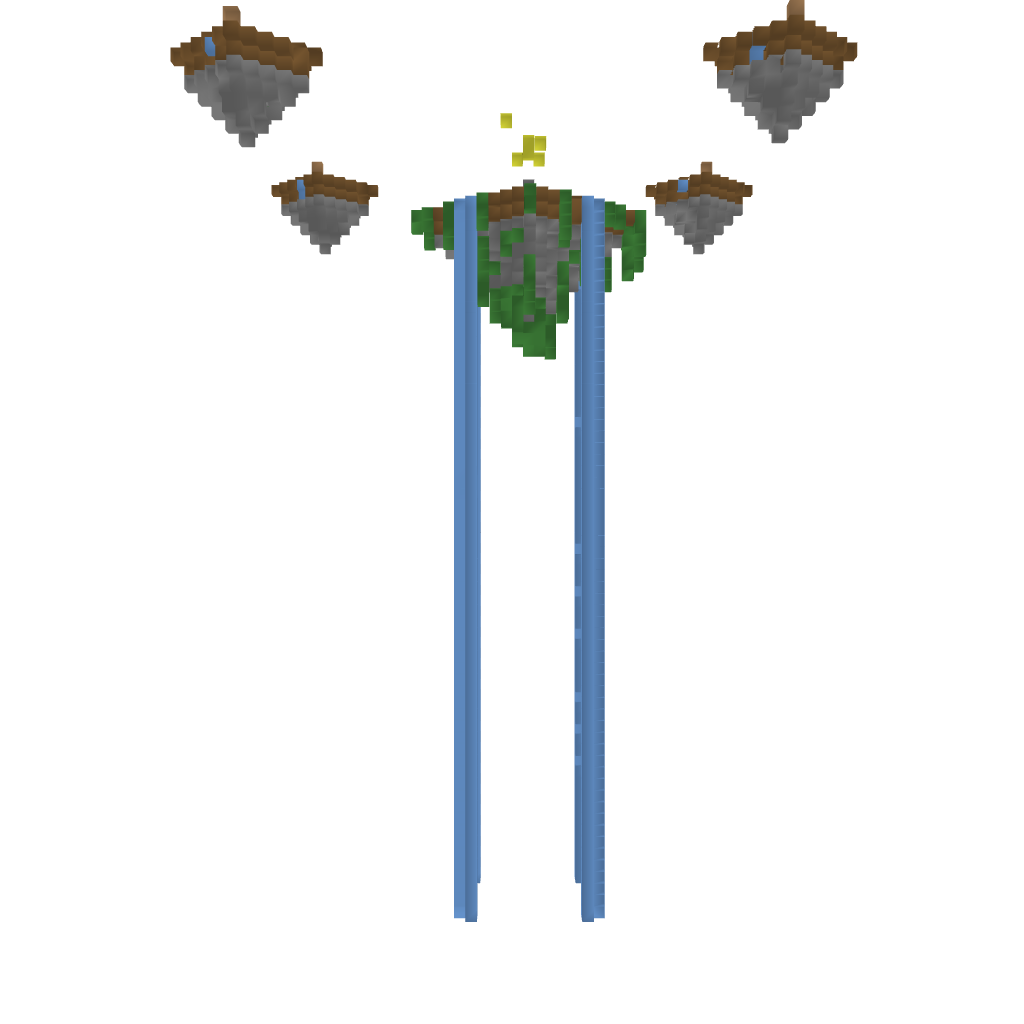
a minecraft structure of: SkyWars 4/4 bad low quality